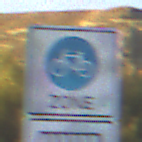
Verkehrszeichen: BeginnFahrradzone
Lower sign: MehrspurigeFahrzeugeFrei5
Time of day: SunriseSunset
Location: Outdoor (Nature)
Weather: PartlyCloudy
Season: NotSpecified
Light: Natural